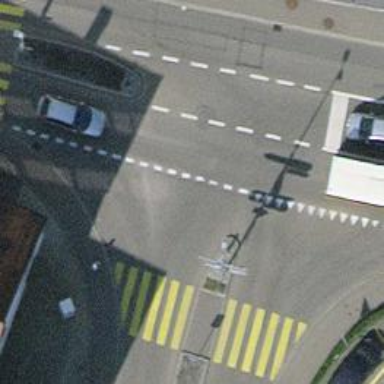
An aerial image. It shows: Road with "give way" sign.